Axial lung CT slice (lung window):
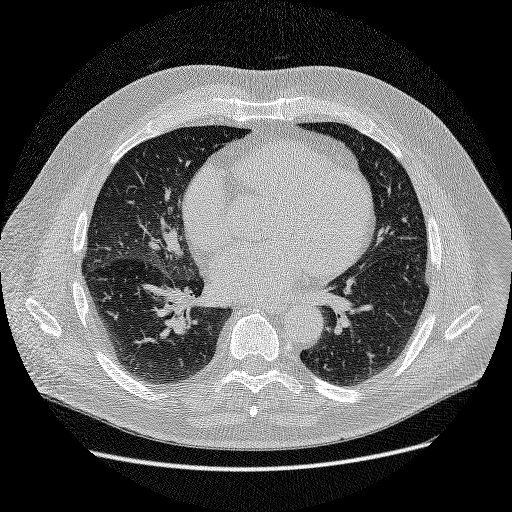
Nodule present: no